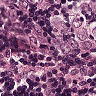
Metastatic tissue present: yes